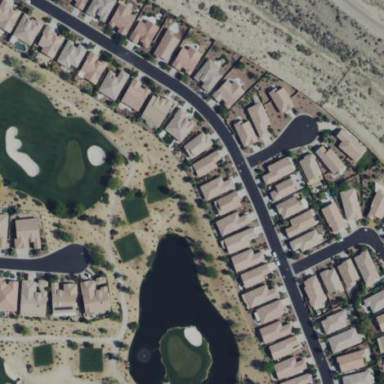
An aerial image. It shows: Pond serving as water hazard on golf course.